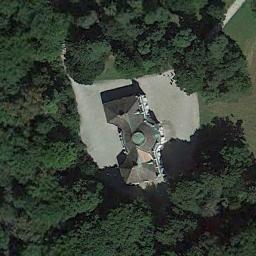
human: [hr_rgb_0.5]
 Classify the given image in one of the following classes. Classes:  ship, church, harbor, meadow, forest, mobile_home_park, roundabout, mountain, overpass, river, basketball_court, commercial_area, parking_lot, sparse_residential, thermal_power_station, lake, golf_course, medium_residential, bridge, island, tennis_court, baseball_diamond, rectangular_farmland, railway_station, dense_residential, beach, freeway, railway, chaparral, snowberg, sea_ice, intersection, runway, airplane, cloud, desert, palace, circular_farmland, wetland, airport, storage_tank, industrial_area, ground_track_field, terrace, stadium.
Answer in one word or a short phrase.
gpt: palace